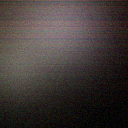
Screen state: off